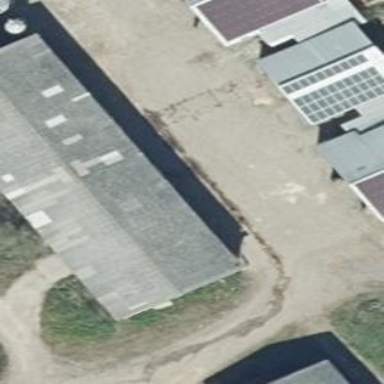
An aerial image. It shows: Gabled grey roof on farm auxiliary building. The roof is oriented along the length of the structure.